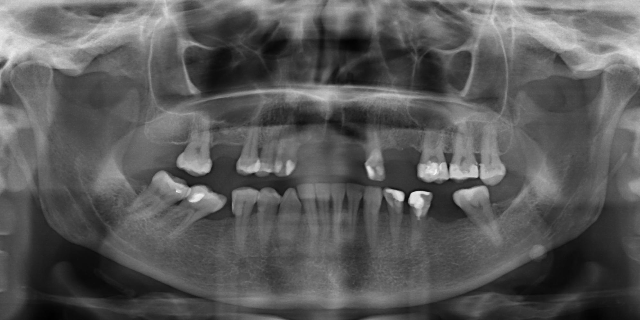
adult